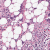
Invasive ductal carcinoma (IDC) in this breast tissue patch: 0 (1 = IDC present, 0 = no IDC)